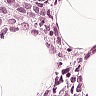
Metastatic tissue present: yes